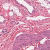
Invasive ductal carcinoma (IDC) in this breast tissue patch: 0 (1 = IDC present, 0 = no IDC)